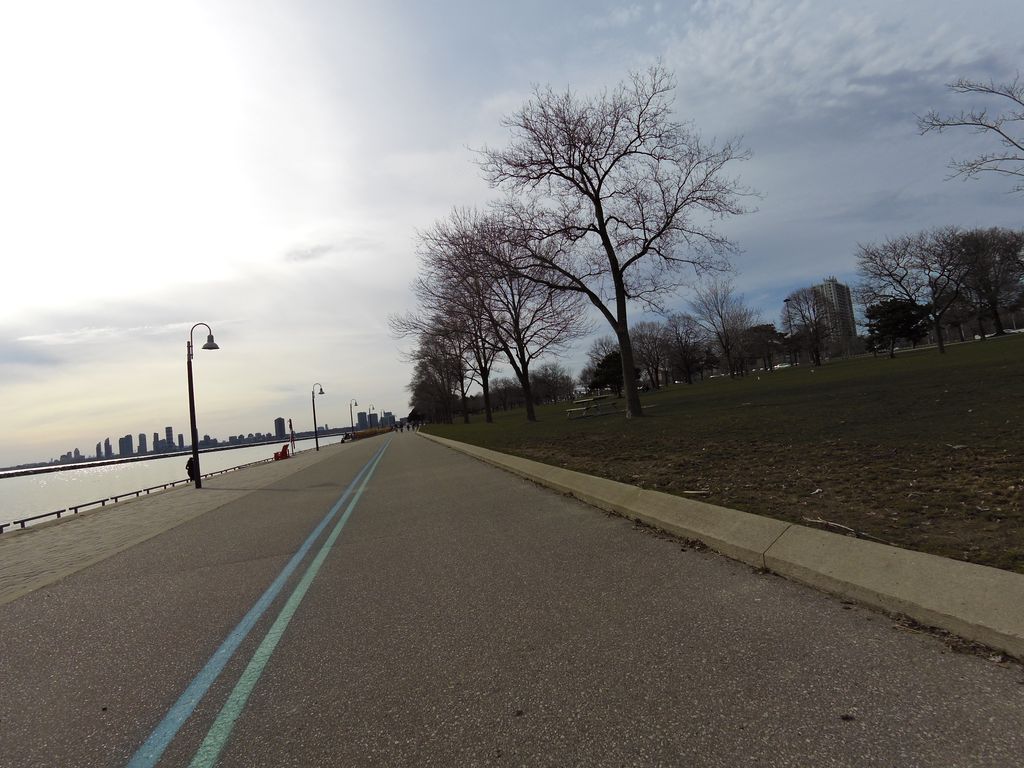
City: toronto